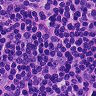
Metastatic tissue present: no